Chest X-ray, PA view. Patient: 24 years old, sex F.
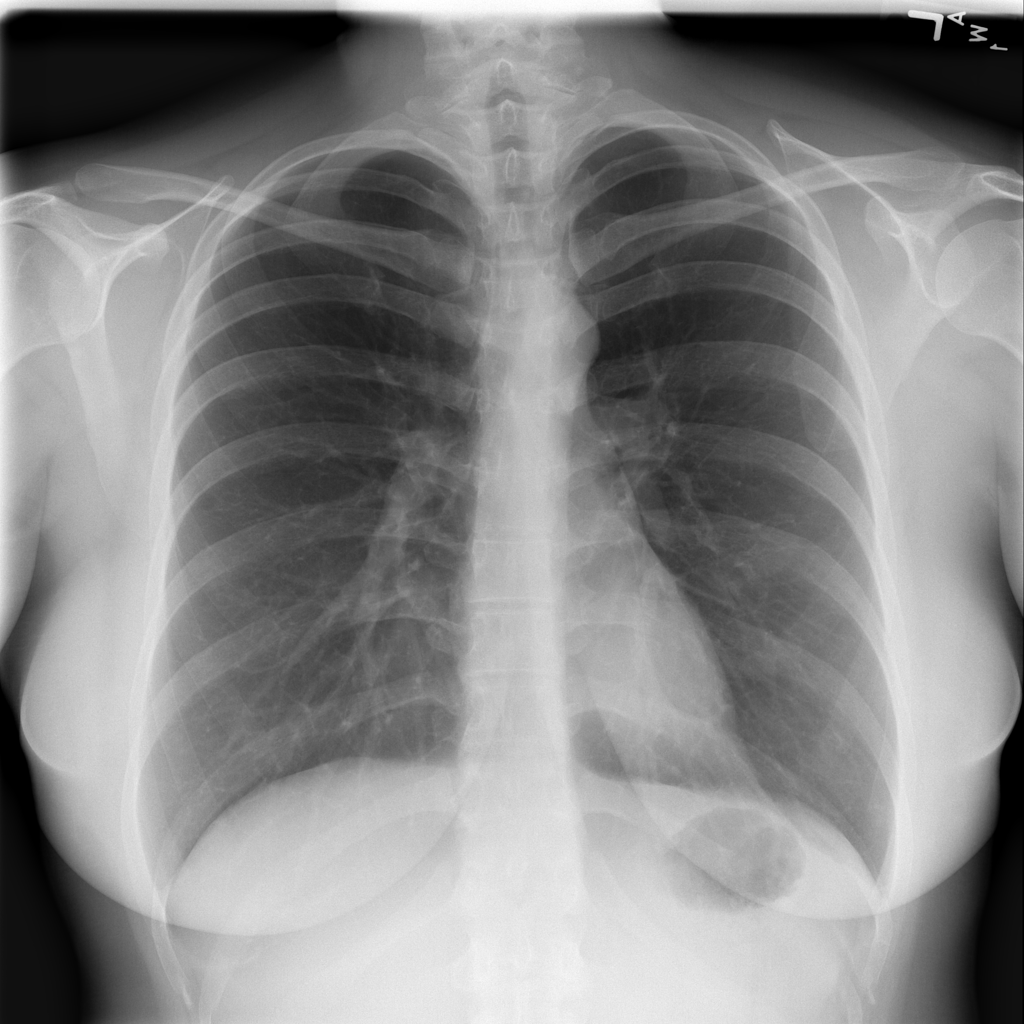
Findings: No Finding